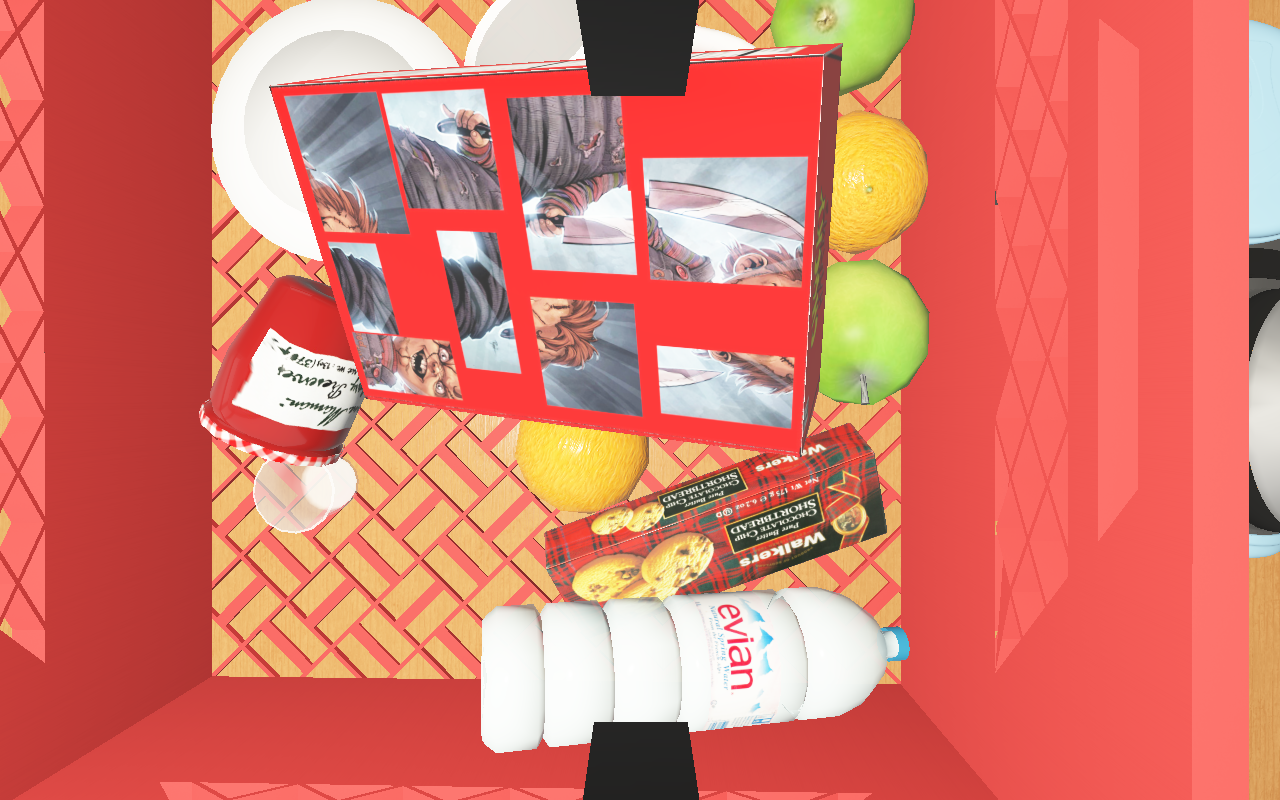
Objects in the scene:
water bottle
apple
apple
orange
glass
wineglass
honey jar
cereal box
cereal box
biscuit box